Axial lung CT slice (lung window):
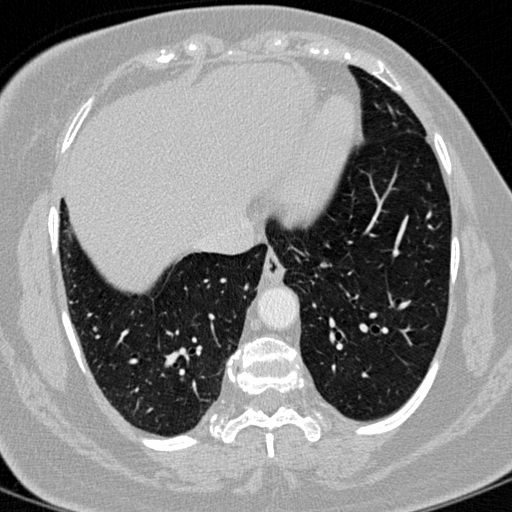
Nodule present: yes
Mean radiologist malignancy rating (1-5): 2.667